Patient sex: F
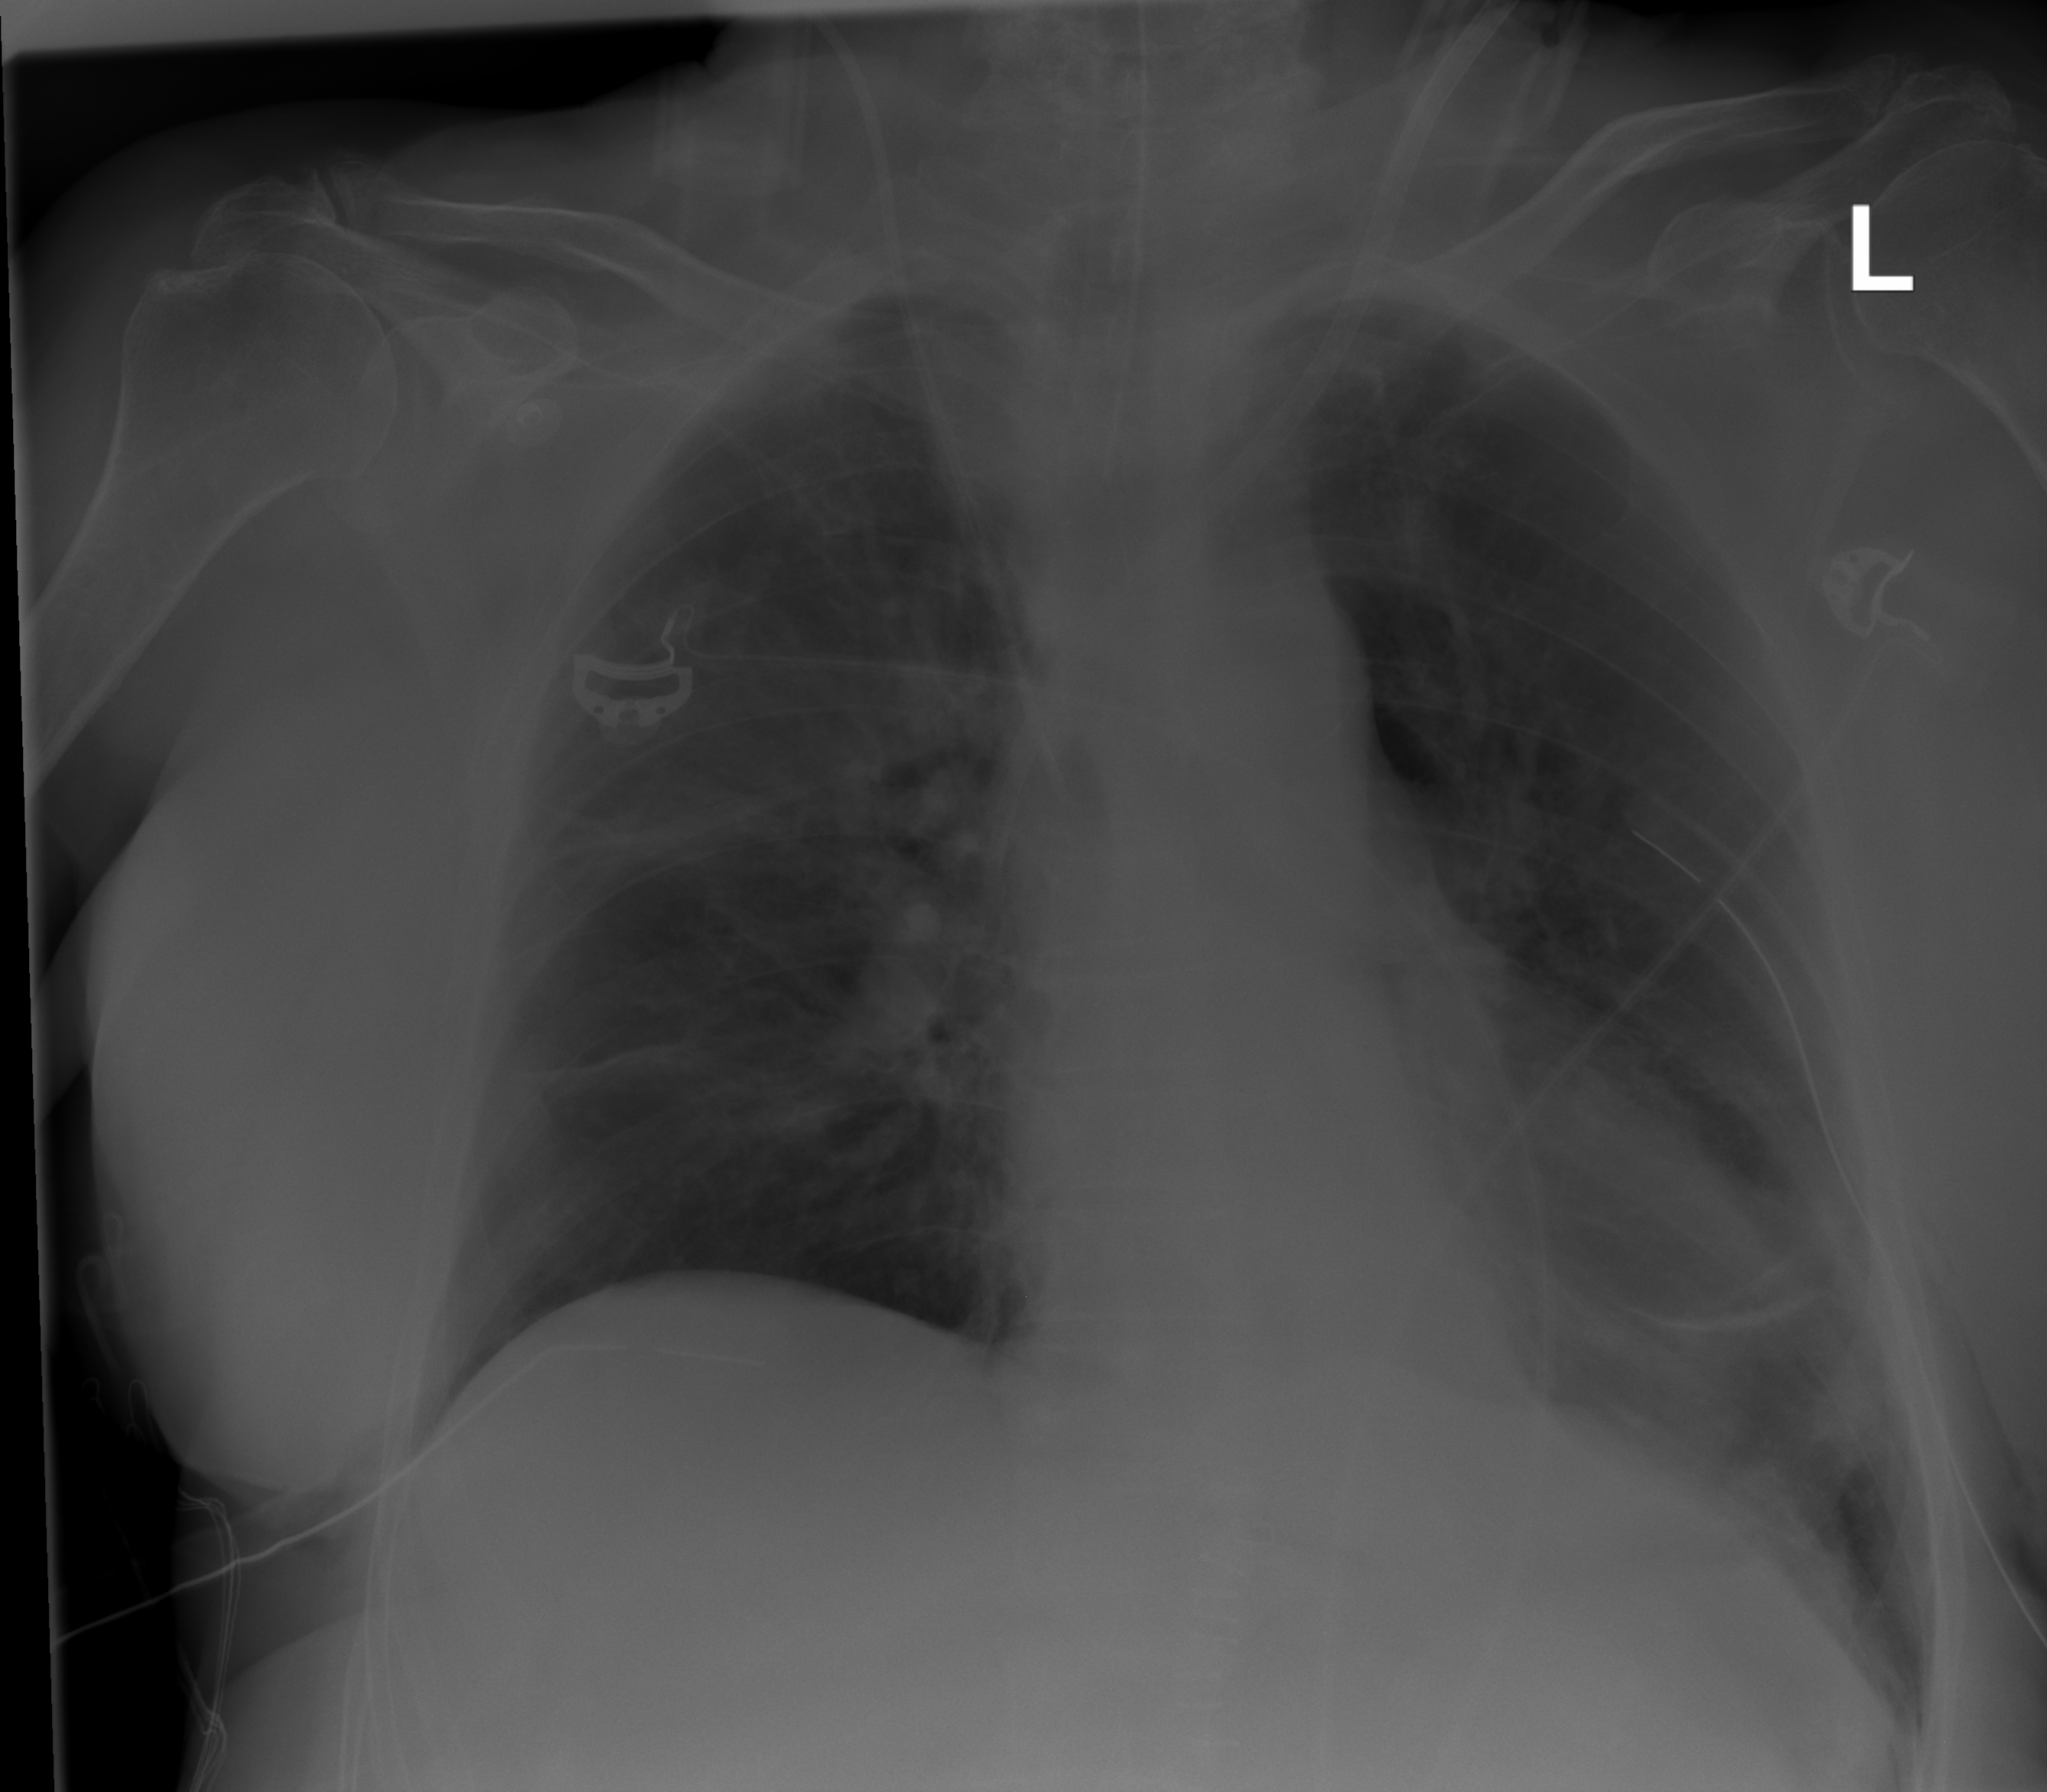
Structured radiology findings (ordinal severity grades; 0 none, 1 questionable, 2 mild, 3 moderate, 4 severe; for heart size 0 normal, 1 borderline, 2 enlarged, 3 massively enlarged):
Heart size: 0
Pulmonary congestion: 0
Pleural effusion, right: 0
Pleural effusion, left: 0
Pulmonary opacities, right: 0
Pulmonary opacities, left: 0
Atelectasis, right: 2
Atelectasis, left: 2